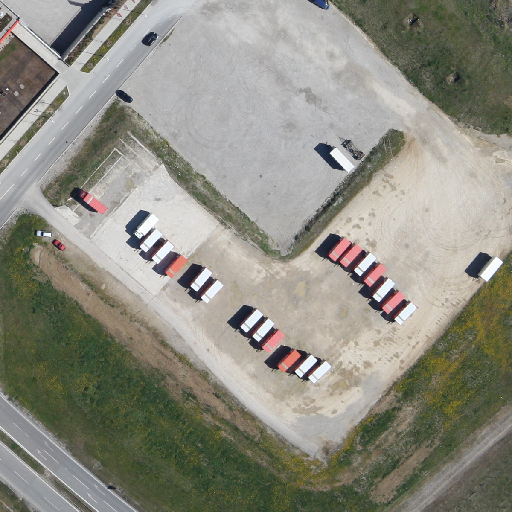
Referring expression: sidewalk